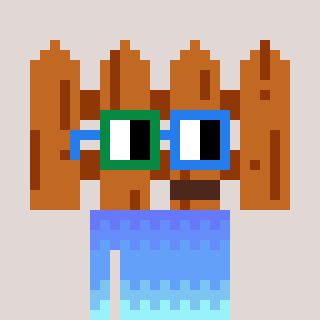
a pixel art character with square green and blue glasses, a fence-shaped head and a yellow-colored body on a warm background